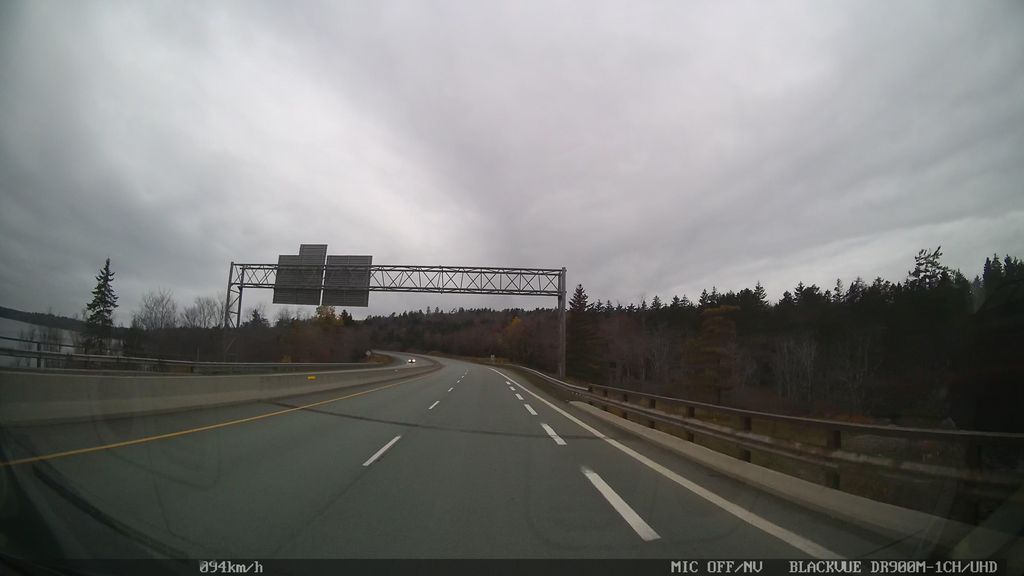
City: halifax